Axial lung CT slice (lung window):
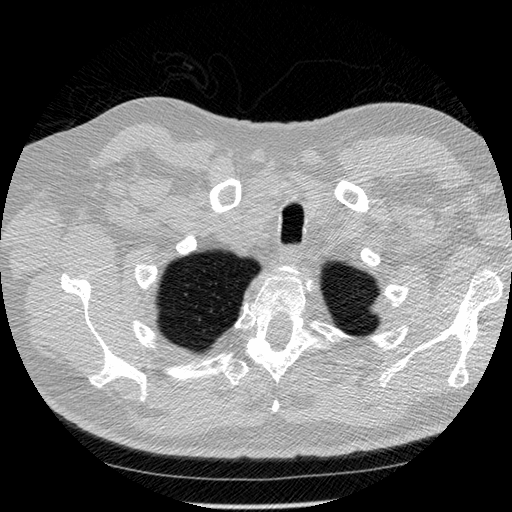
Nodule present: no